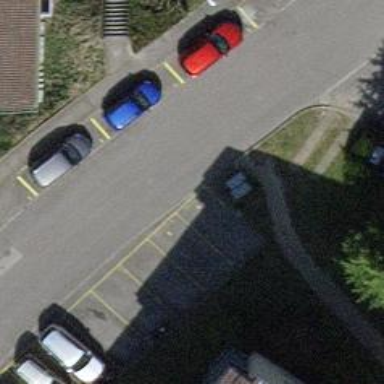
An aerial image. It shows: Raised kerb.